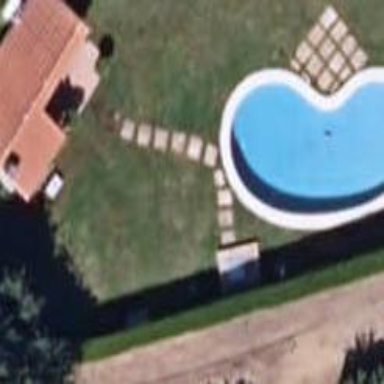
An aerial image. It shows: Swimming pool located in leisure land.